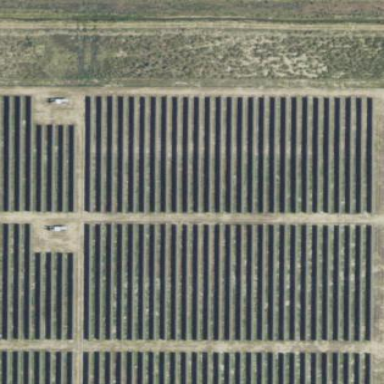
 consisting of solar photovoltaic panels."